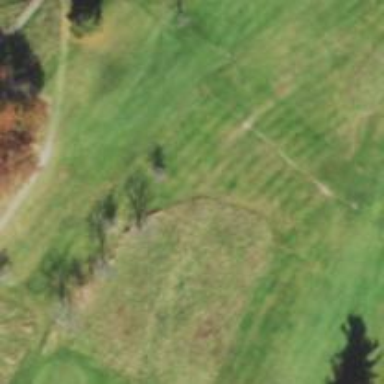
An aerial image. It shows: Service road used as golf cart path.